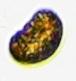
Label: Akashiwo